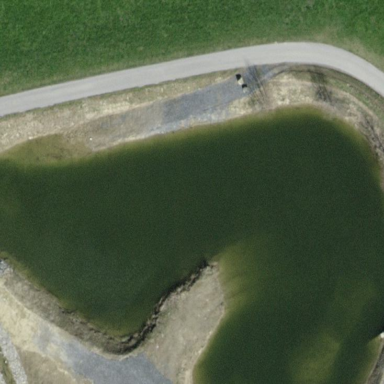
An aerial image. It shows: Pond with natural water.